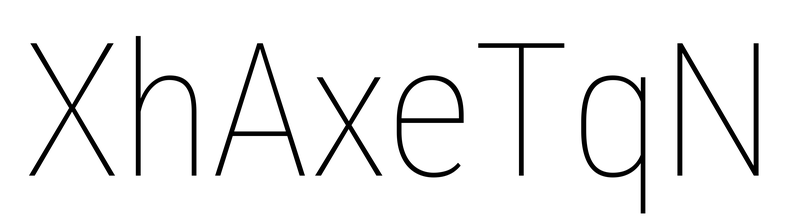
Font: Roboto_Condensed_Thin